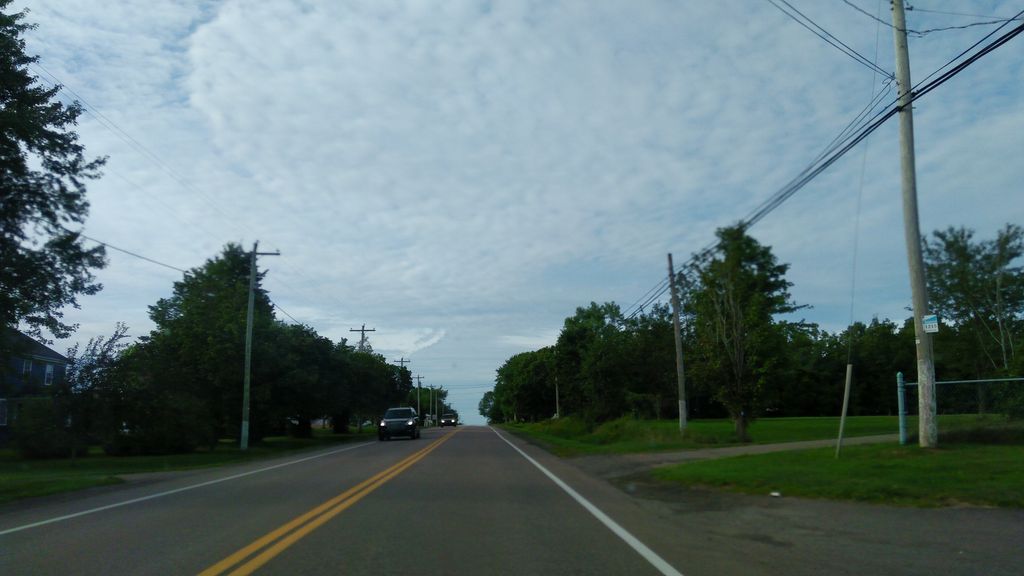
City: charlottetown